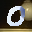
Label: 0